Question: I have added a new class that subclasses UIViewController. For some reason, I cannot import any other frameworks or custom classes into the .h file. And oddly enough, in
'''
@interface TestViewController : UIViewController
'''
The UIViewController is not colored to signify it's a class (I've changed my color scheme, not sure what the default color is supposed to be), it's acting like it's just some text I typed in.
In the default viewcontroller, I can import anything I need, but not in my class:

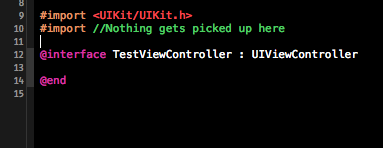
Answer: Can you try these things -
1. Can you do a dry build and see if there are any build errors. Just press b. If there are build errors xcode auto-complete does not work. Fix the errors and try again.
2. Sometimes I have noticed xcode autocomplete just gives up for no comprehensible reason. All you can do is EXIT Xcode and restart.
3. Clean Build your project and try running your code. This would empty all caches, clean your build folder etc. I have found this to be helpful sometimes. i.e. shift k followed by b or r
4. Again sometimes xcode codesense just gives up. Open Organizer then Project Tab. Clear the "Derived Data". Xcode should re-index your project then and codesense should work if there are no build errors.
Cant think of any other reason for this to not work.